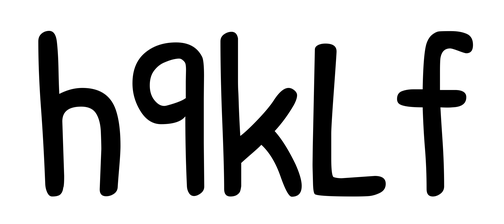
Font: PatrickHand-Regular